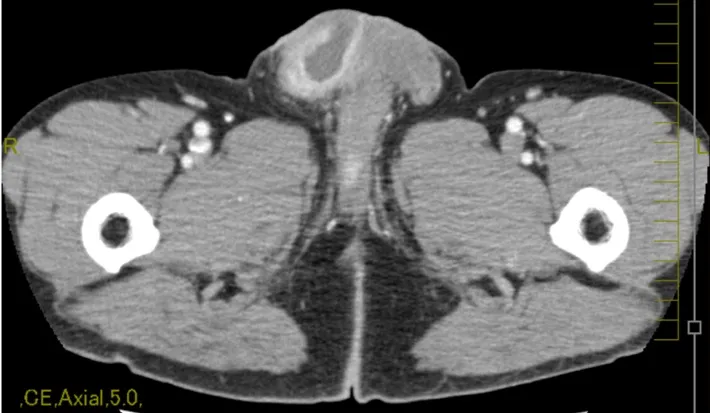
Computed tomography scan showed fluid correction with contrast effect in the capsule of right scrotum.
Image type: radiology (ct)